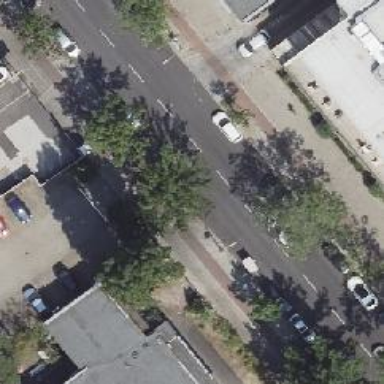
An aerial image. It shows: Tertiary road with asphalt surface. There is separate sidewalk and cycle track. The parking lane on both sides has parallel orientation.